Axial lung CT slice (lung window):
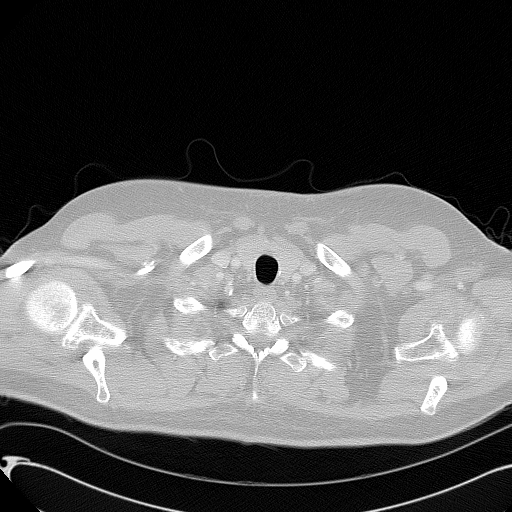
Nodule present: no